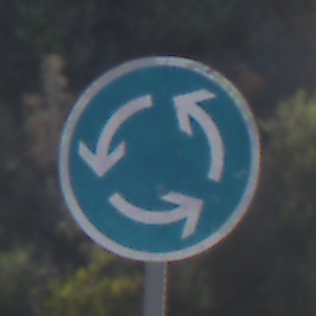
Verkehrszeichen: Kreisverkehr
Umgebung: Outdoor, Nature
Tageszeit: MorningAfternoon
Wetter: Clear
Licht: Natural
Jahreszeit: NotSpecified
Kontrast: HighContrast